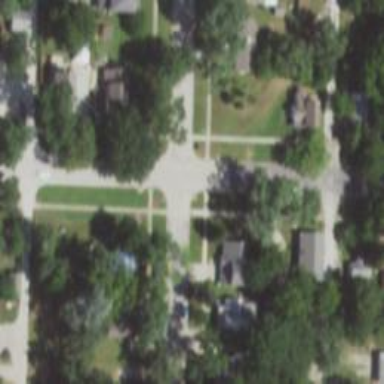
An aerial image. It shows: Residential road.